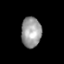
Tissue: lung
Cell type: Others
Senescence score: 0.1631
Nuclear area (px): 596
Mean DAPI intensity: 155.332